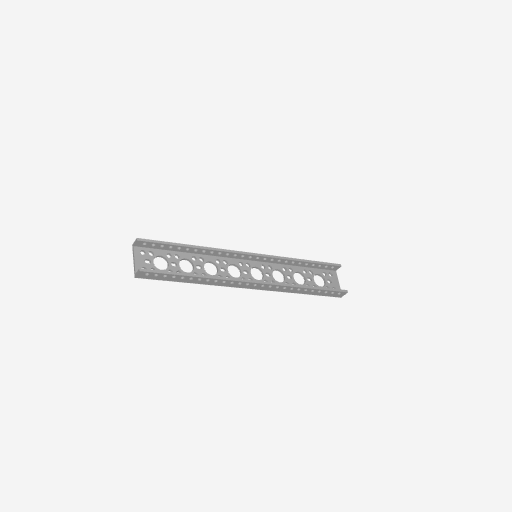
Part: MiniLowSideUChannel8H